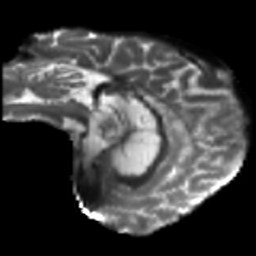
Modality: T2w
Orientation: sagittal
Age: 49
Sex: male
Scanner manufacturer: siemens
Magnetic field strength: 3 T
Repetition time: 5.47 s
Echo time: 0.0854 s